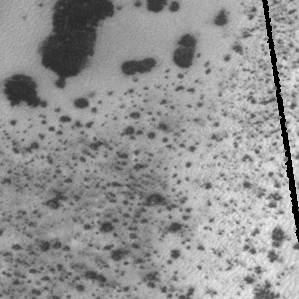
Label: frost